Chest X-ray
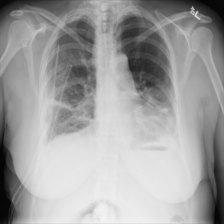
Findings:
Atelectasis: positive
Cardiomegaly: negative
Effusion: negative
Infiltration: negative
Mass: negative
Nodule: negative
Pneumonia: negative
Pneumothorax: positive
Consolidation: negative
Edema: negative
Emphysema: negative
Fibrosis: negative
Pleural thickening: negative
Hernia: negative